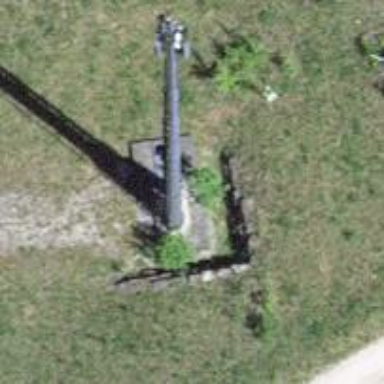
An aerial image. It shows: Communication tower.